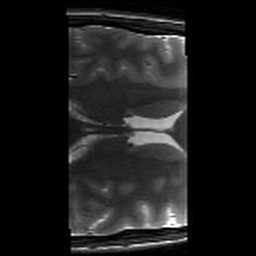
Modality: T2w
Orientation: axial
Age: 21
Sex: female
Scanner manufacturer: siemens
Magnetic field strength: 3 T
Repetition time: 8.02 s
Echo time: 0.08 s